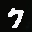
Label: 7